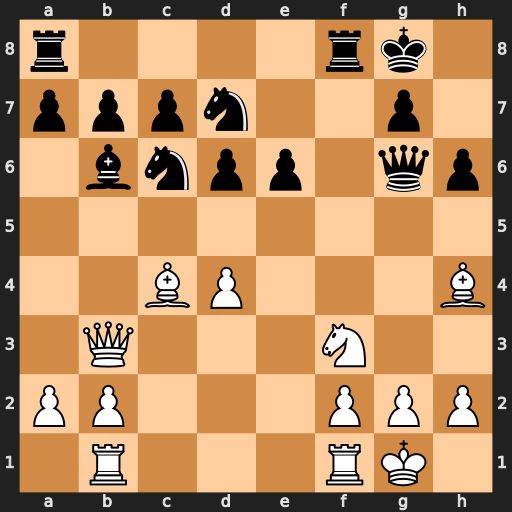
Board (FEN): r4rk1/pppn2p1/1bnpp1qp/8/2BP3B/1Q3N2/PP3PPP/1R3RK1
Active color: w
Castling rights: -
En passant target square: -
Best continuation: Bxe6+ Kh8 Bxd7